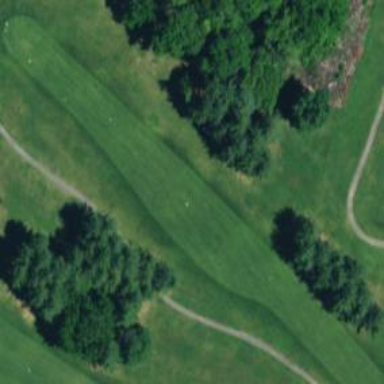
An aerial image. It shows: View of golf hole.